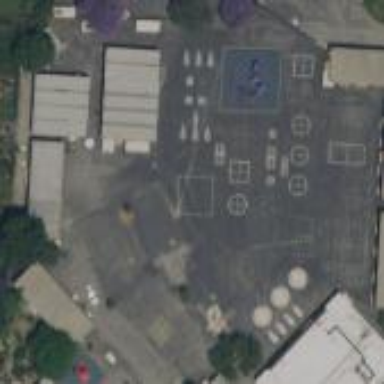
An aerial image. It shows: Schoolyard designated as leisure land.